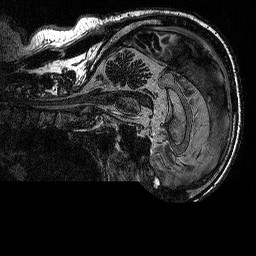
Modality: MP2RAGE
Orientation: sagittal
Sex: male
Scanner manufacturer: siemens
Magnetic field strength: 3 T
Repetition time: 5 s
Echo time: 0.00292 s